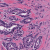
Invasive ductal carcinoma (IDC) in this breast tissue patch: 1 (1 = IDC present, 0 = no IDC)